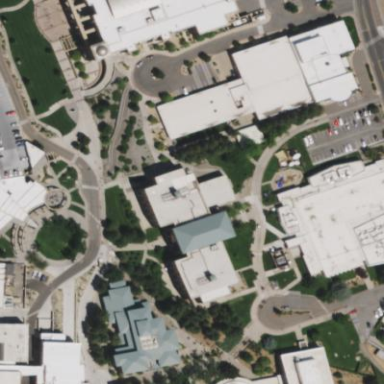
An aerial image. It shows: University building.